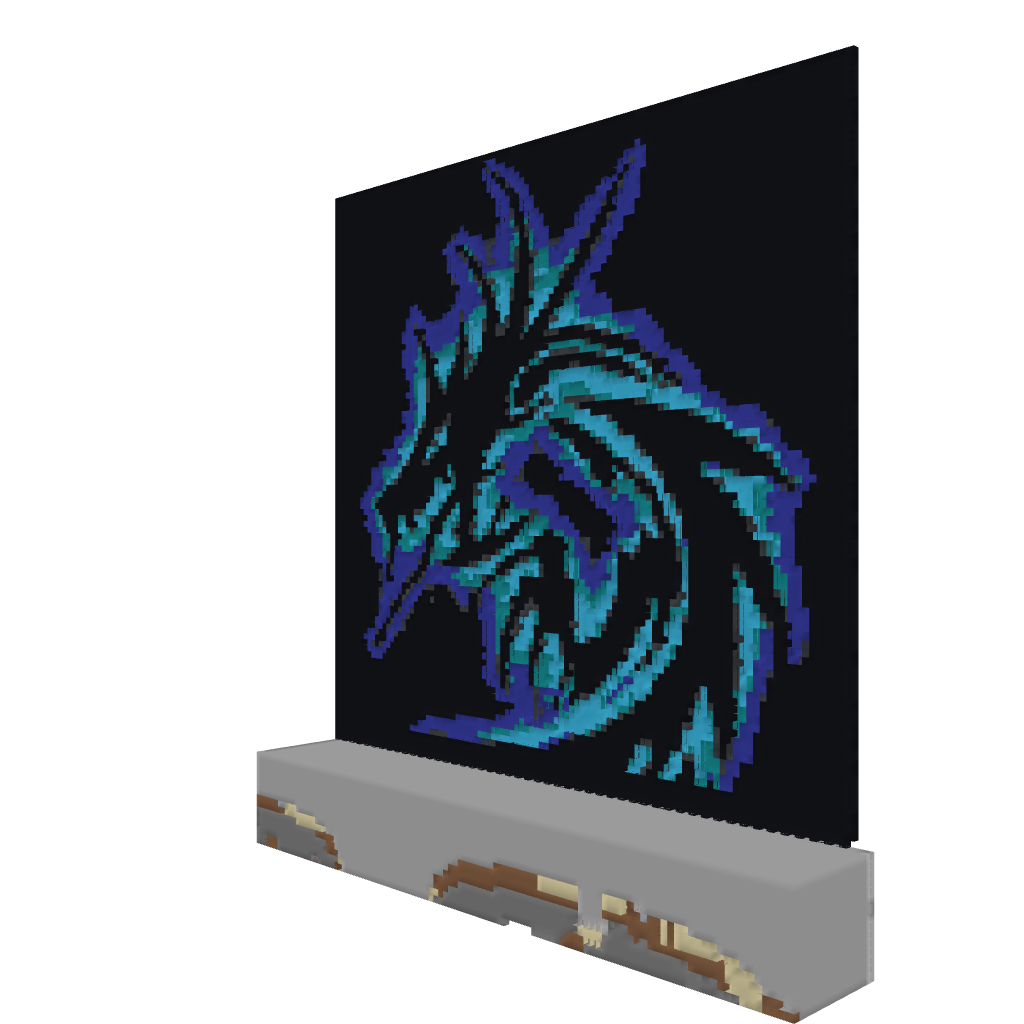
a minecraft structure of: Blue Dragon